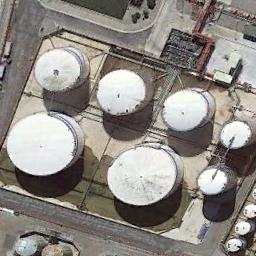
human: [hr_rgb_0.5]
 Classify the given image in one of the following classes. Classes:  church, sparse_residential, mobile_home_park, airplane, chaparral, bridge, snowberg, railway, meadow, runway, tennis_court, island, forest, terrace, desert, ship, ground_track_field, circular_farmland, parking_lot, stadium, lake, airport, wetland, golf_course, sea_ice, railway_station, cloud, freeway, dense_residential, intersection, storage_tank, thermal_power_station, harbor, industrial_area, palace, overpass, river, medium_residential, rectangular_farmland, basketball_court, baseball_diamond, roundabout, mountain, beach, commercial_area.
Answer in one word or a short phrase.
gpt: storage_tank